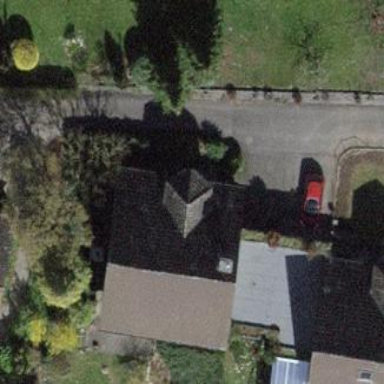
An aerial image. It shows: Building with tile roof.